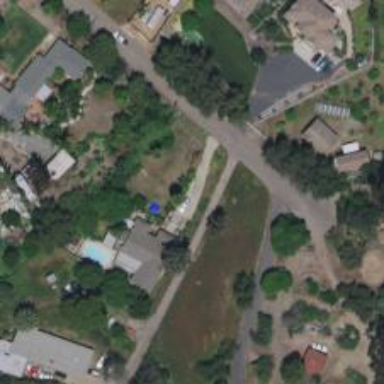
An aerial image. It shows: Driveway.